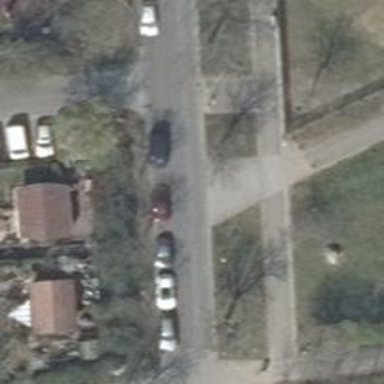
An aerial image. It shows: Residential road with asphalt surface.